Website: home-depot
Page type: billing-address
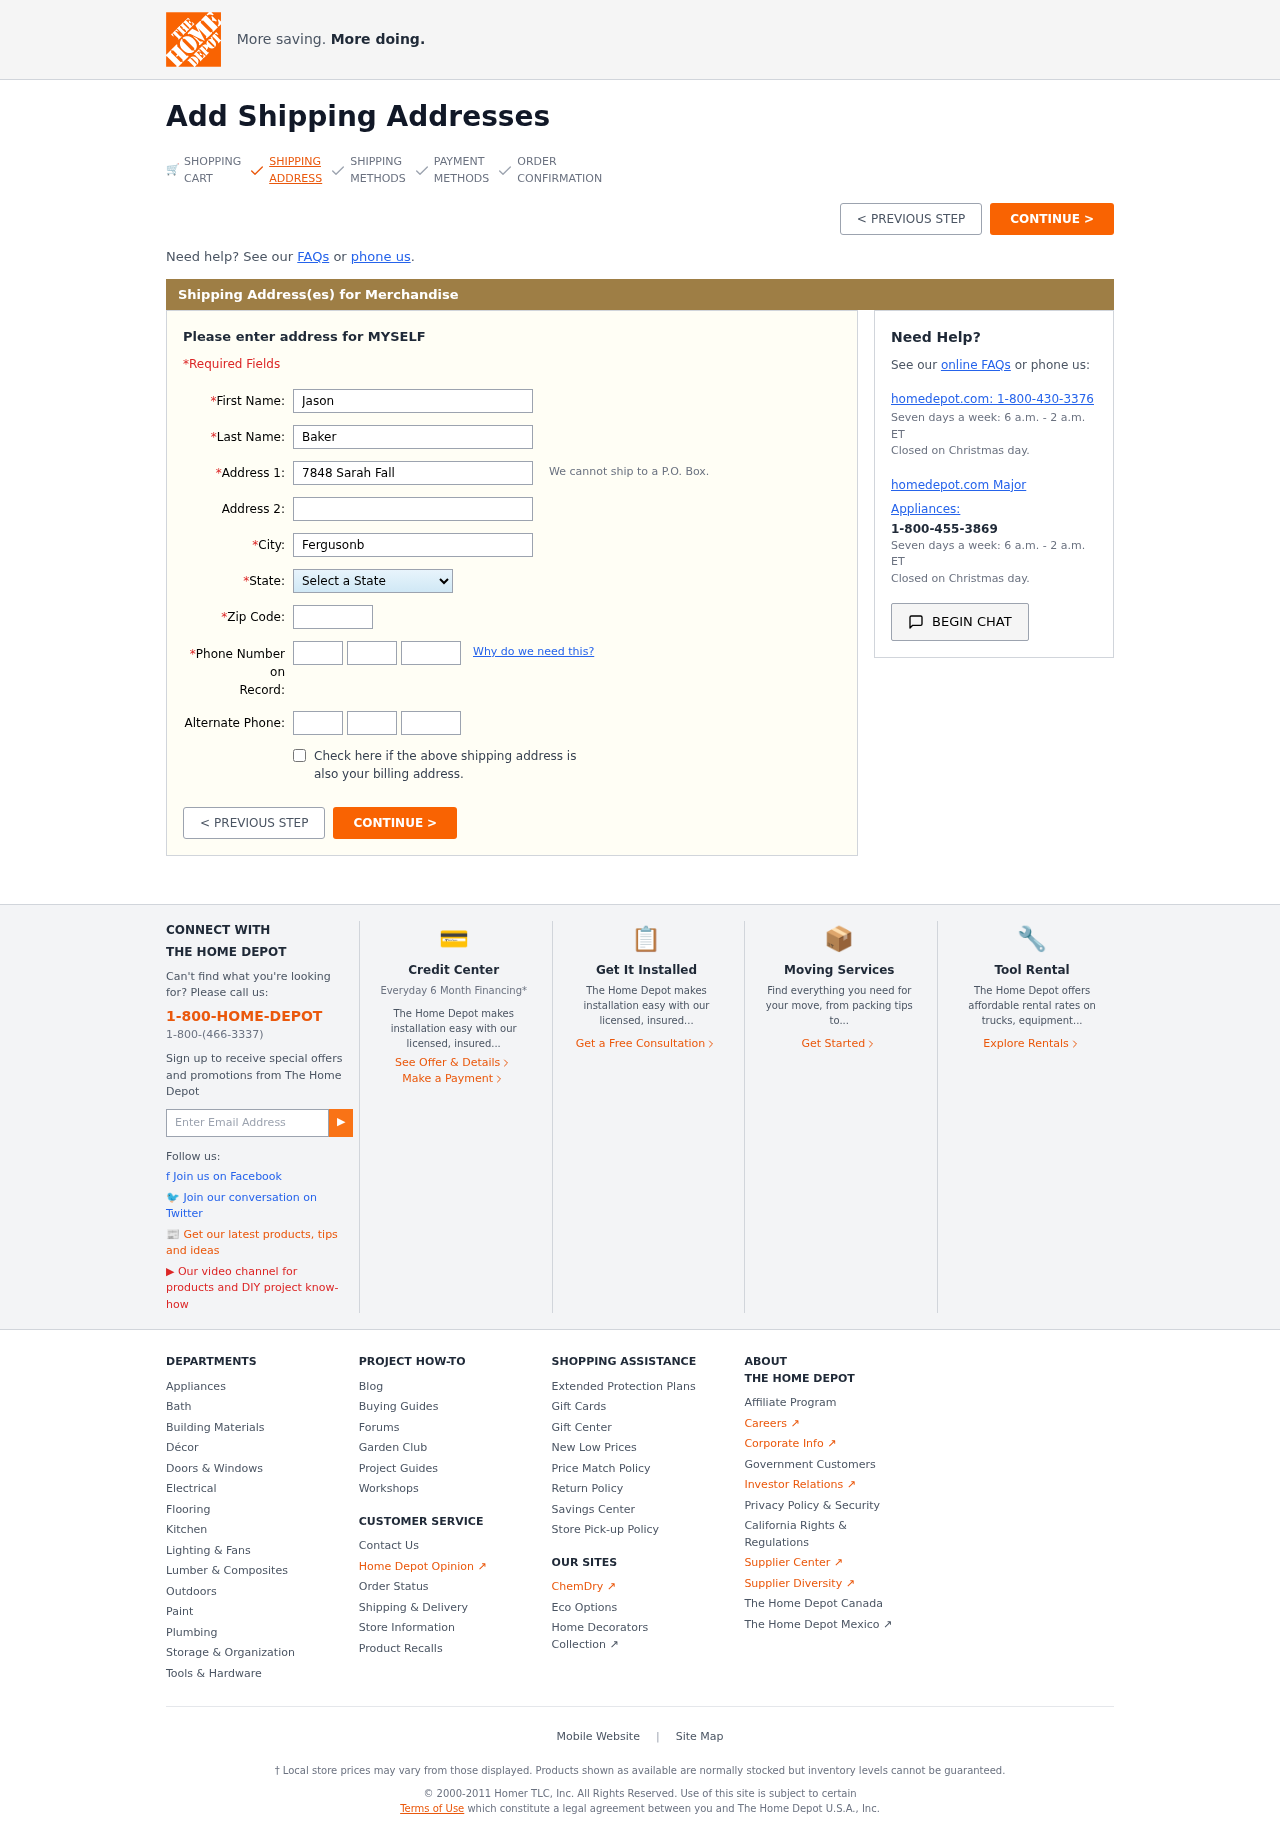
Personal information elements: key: PII_STATE
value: PW
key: PII_FIRSTNAME
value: Jason
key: PII_LASTNAME
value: Baker
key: PII_STREET
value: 7848 Sarah Fall
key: PII_CITY
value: Fergusonberg
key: PII_POSTCODE
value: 78231
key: PII_PHONE_AREA
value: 316
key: PII_PHONE_PREFIX
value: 551
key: PII_PHONE_LINE
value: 9857
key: PII_PHONE_ALT_AREA
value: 717
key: PII_PHONE_ALT_PREFIX
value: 819
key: PII_PHONE_ALT_LINE
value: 5387